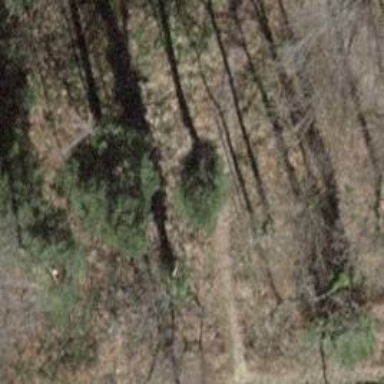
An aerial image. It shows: Unpaved path.